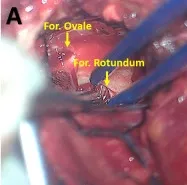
Microsurgical subtemporal-interdural approach for exposure of middle fossa tumor and synchronous microsurgical and endoscopic resection of middle fossa tumor. (A) Middle fossa dural peeling toward the lateral edges of the oval and round foramina.
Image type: endoscopy (airway_endoscopy)